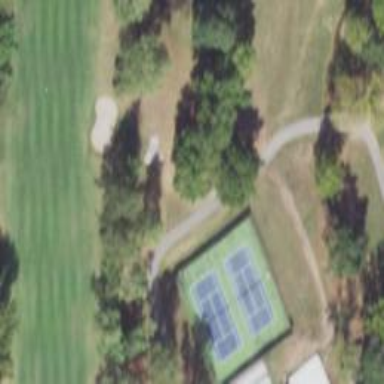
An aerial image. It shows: Service road used as golf cart path.